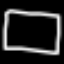
Label: square